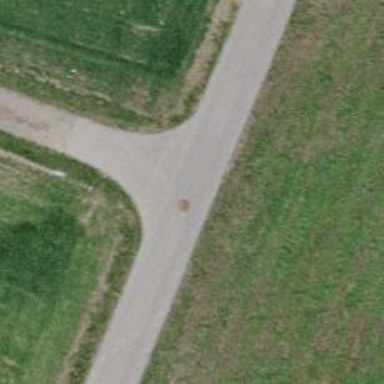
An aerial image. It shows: Paved track with grade 1 surface suitable for agricultural vehicles.